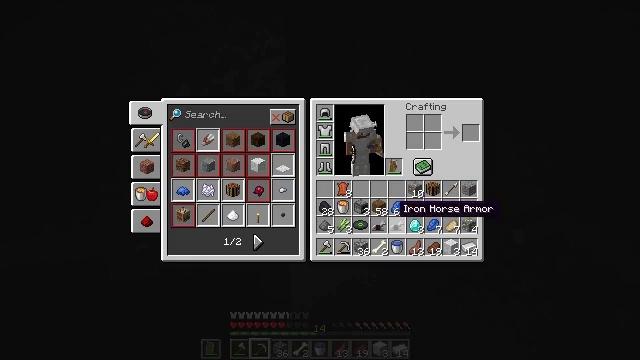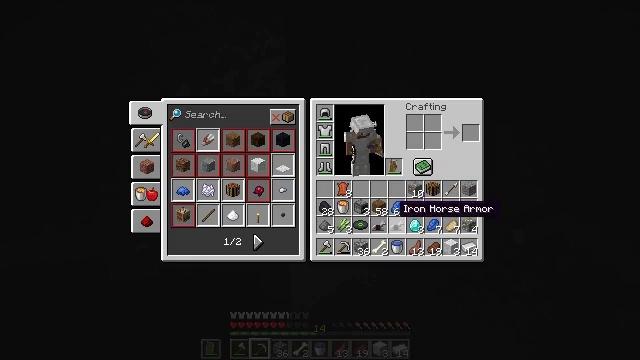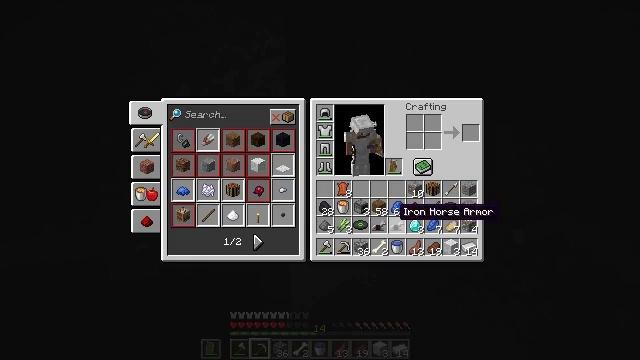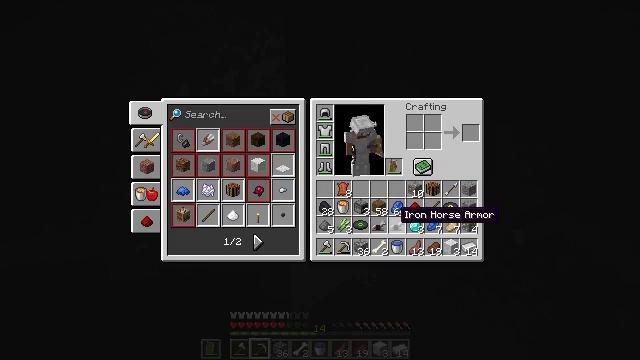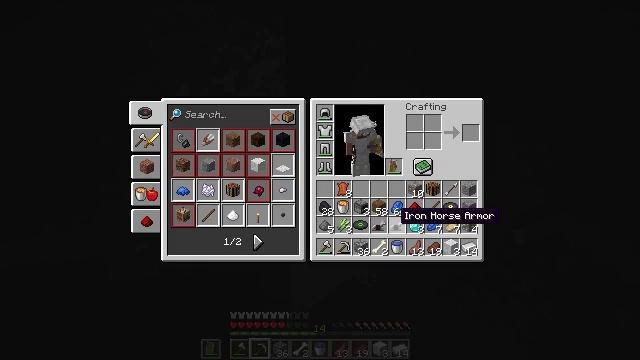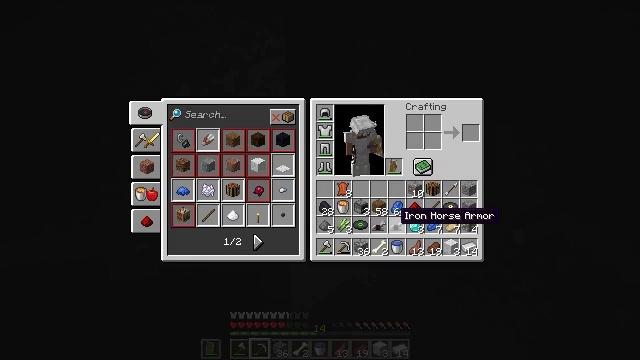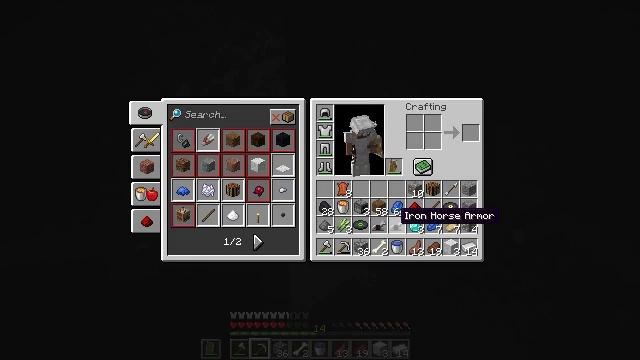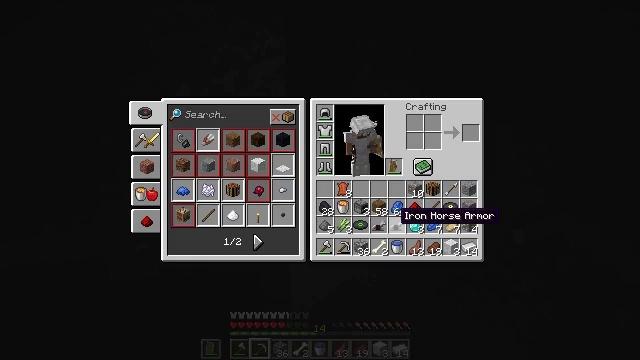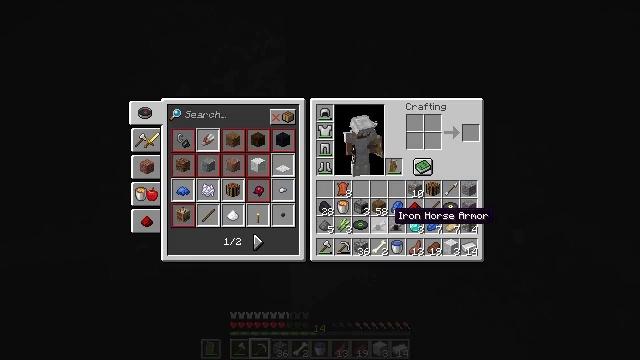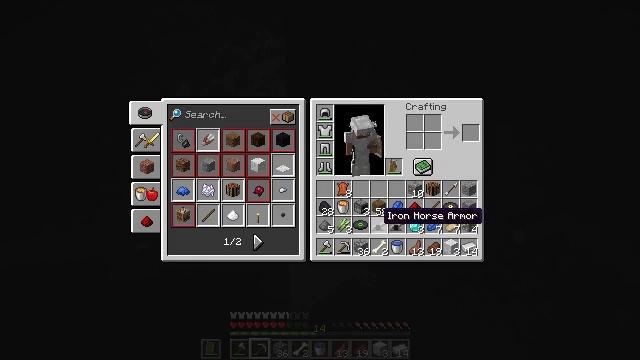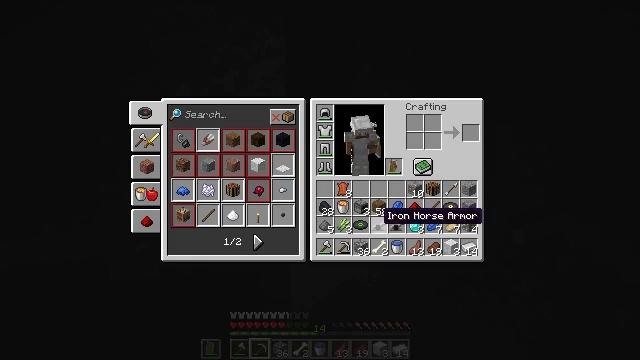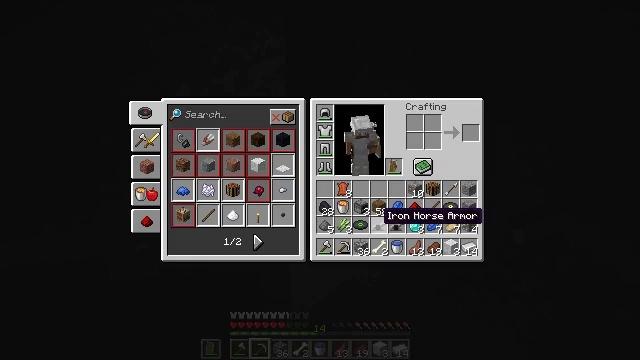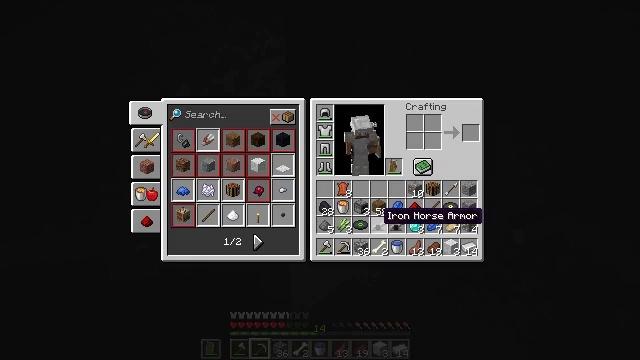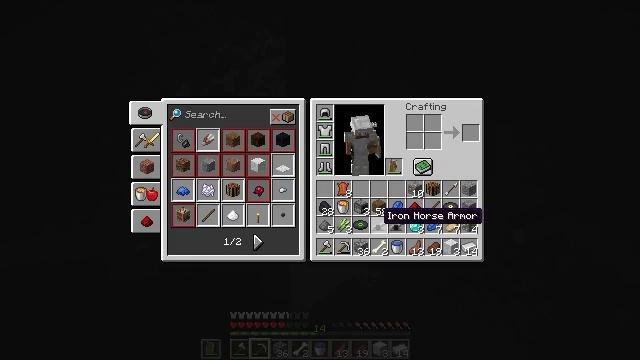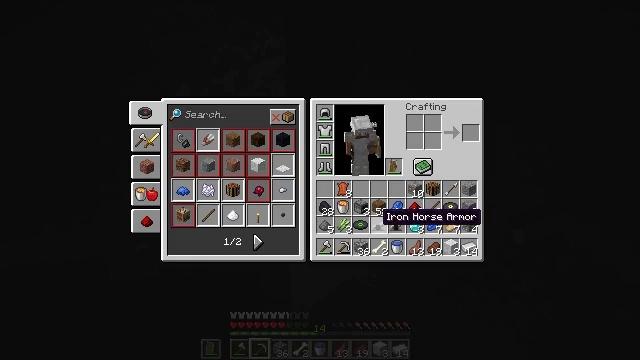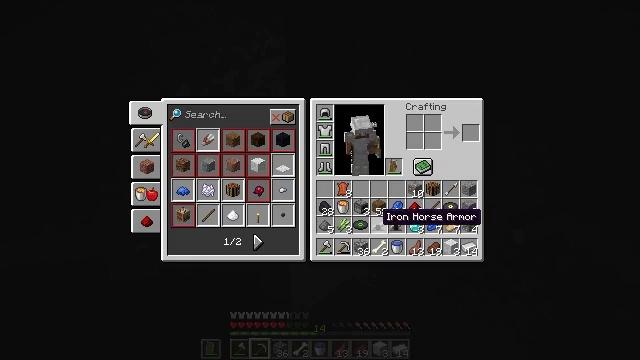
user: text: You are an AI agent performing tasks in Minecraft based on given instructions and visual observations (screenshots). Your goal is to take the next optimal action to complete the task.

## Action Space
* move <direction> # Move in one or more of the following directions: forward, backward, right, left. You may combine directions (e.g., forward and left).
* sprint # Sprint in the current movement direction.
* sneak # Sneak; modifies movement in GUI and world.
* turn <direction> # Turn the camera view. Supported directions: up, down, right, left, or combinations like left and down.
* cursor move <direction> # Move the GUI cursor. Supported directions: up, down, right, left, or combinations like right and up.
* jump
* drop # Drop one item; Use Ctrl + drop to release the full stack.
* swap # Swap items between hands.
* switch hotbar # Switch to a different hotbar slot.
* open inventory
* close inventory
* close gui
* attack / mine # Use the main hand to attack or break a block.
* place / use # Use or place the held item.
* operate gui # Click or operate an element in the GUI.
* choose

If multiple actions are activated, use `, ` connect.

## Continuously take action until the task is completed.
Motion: motion action
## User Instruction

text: Drop iron horse armor.
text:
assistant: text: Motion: sprint
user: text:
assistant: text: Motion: sprint
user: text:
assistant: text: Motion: sprint
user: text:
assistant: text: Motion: sprint
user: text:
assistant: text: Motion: sprint
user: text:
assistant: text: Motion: sprint
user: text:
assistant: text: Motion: sprint
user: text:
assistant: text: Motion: sprint
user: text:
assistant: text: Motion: sprint, cursor move left
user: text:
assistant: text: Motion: sprint
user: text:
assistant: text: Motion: sprint
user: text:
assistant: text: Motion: sprint
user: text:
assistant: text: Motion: sprint
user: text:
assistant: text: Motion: sprint
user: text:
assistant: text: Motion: sprint
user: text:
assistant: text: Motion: sprint
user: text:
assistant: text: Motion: sprint
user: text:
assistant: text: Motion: sprint
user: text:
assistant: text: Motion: sprint
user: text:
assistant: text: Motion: sprint
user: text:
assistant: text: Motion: sprint
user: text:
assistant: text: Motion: sprint
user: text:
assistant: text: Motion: sprint
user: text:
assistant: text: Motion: sprint
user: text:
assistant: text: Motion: sprint
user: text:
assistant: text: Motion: sprint
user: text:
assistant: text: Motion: sprint, drop
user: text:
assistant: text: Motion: sprint, drop
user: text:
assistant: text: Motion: sprint, drop
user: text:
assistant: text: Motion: sprint, drop